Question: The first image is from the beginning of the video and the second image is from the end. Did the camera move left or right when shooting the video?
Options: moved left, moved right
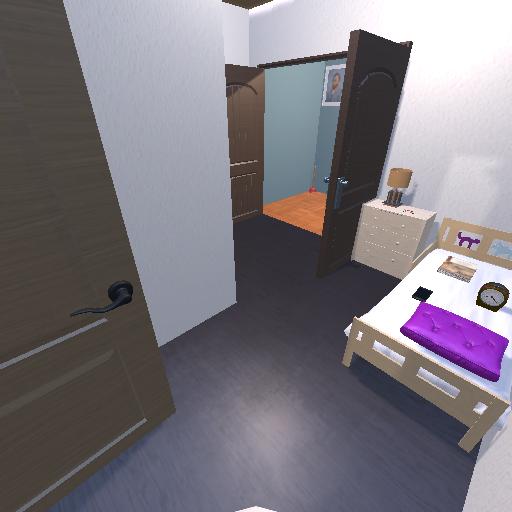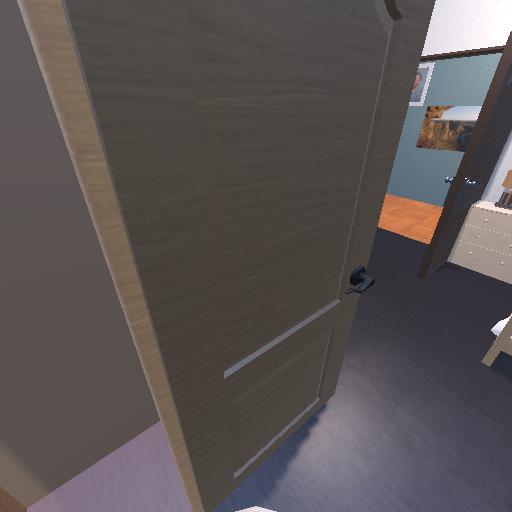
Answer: moved left